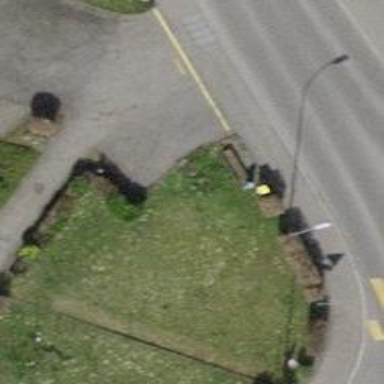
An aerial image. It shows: Brown bench.